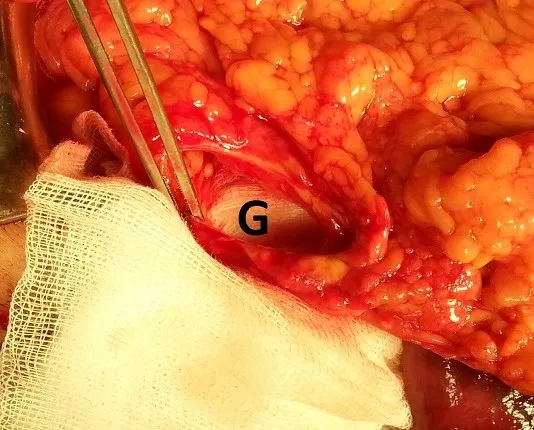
Intra-operative view, G= the greater omentum defect after bowel reduction.
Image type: medical_photograph (other_medical_photograph)